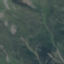
Label: HerbaceousVegetation